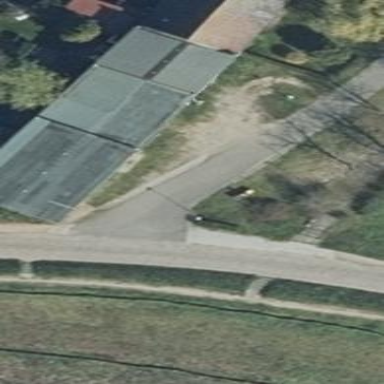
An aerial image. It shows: Gabled barn with roof made of gray roof tiles. The roof orientation is along the building.